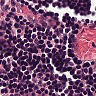
Metastatic tissue present: no